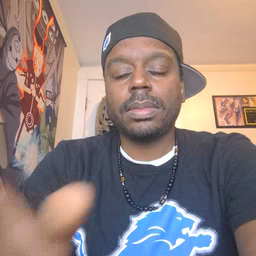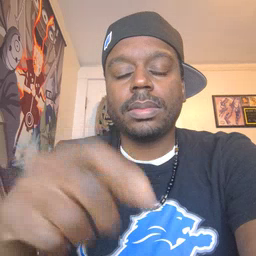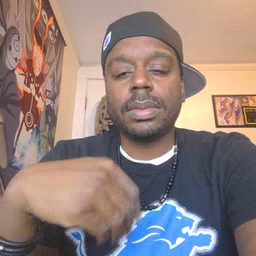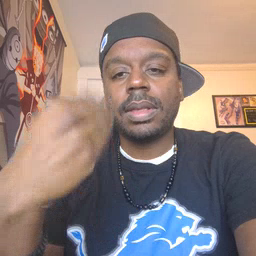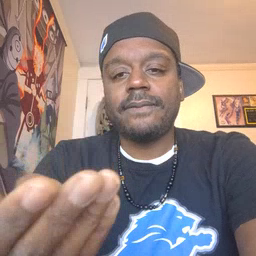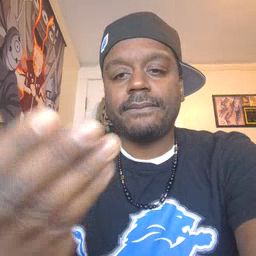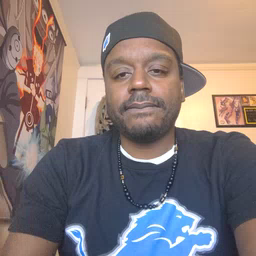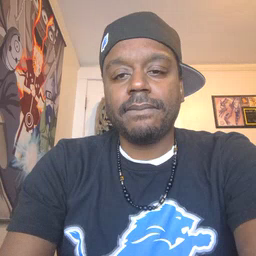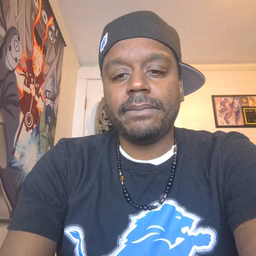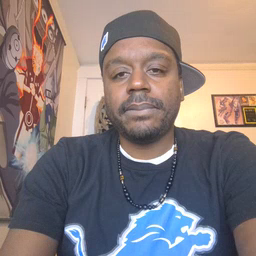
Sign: give